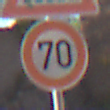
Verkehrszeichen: Geschwindigkeit70
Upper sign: FussgaengerueberwegRechts
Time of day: MorningAfternoon
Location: Outdoor (Suburban)
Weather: PartlyCloudy
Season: NotSpecified
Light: Natural